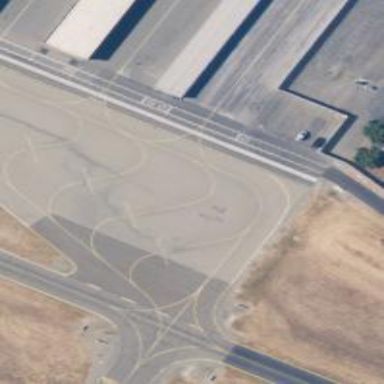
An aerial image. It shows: View of taxiway at the airport.